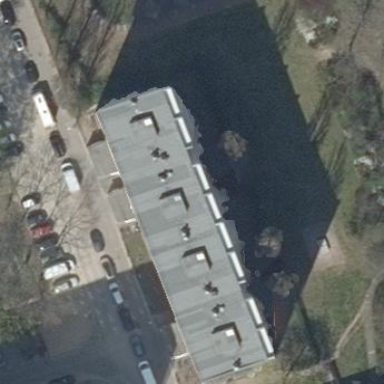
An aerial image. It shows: Flat-roofed residential building.